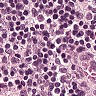
Metastatic tissue present: no